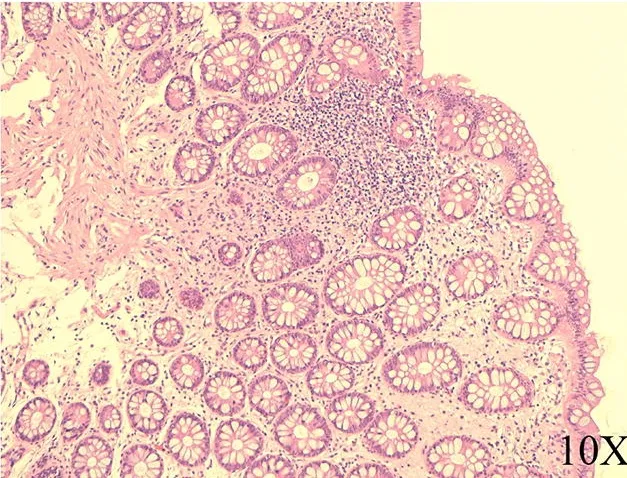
D; (Hematoxylin and Eosin, x10): this is a picture of the same patient after therapy. You can appreciate the lamina propria devoid of inflammatory infiltrate. The glands are well separated, normoconformed and with a goblet component normorapresented. Just in a focal small field there's a linfomonocytic infiltrate, where no one can appreciate eosinophilic component.
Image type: pathology (h&e)